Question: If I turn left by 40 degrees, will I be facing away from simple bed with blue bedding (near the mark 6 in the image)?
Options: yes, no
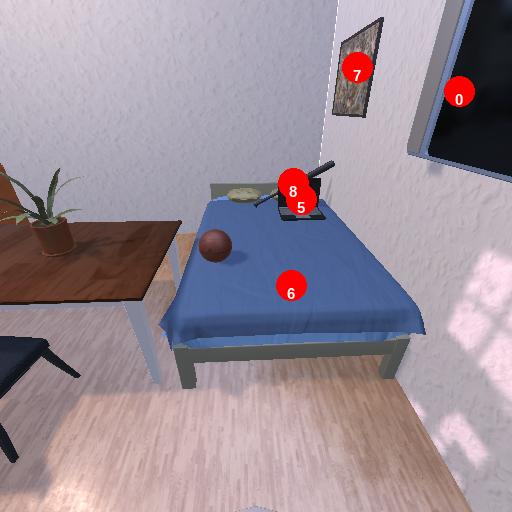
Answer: yes